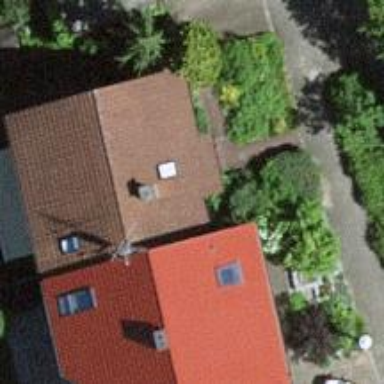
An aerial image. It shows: Simple and straightforward house.